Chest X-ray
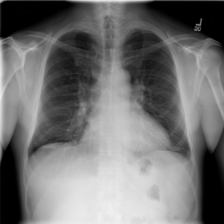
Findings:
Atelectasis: positive
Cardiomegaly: positive
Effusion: positive
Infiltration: negative
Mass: negative
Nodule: negative
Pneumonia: negative
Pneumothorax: negative
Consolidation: negative
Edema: negative
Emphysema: negative
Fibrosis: negative
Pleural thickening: negative
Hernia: negative